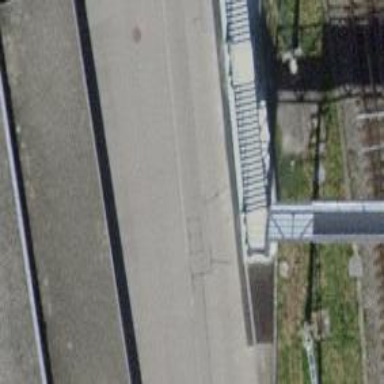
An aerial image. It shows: Set of steps on the road.